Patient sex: F
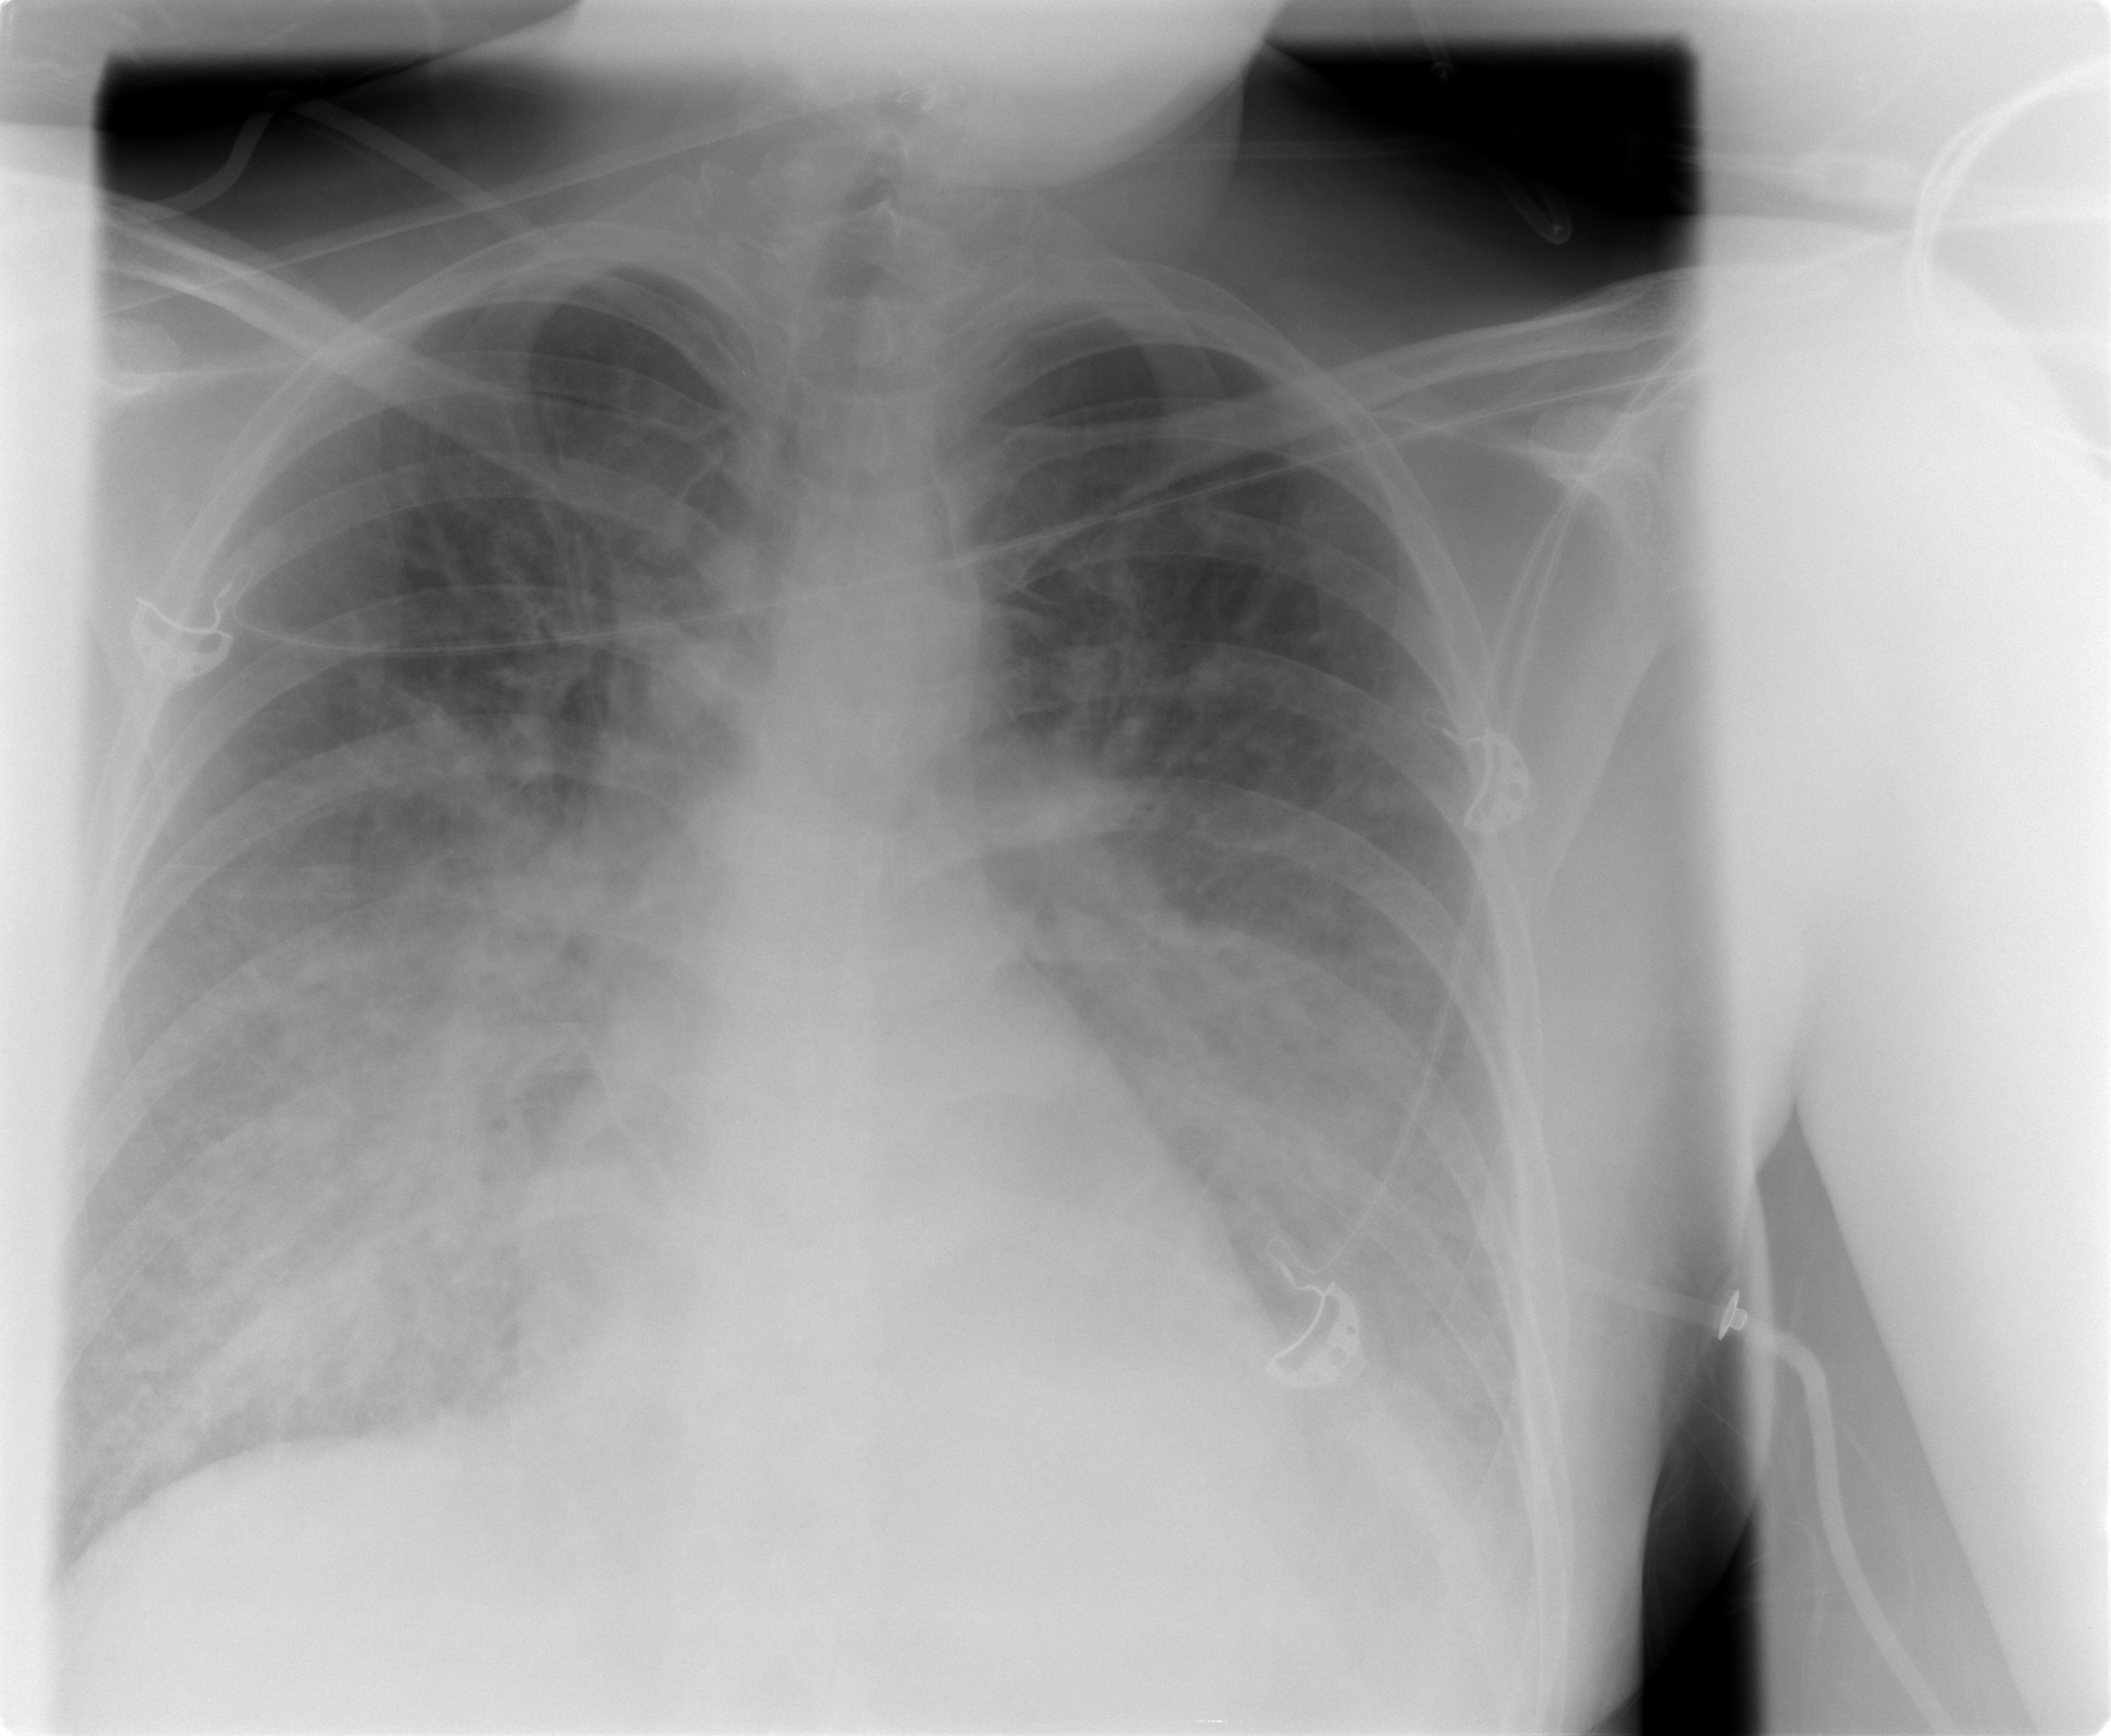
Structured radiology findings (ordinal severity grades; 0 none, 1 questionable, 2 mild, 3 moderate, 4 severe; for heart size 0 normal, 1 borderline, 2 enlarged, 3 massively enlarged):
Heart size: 0
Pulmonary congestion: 0
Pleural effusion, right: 2
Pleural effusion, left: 3
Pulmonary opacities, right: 2
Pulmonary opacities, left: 2
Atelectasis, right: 2
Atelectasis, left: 2